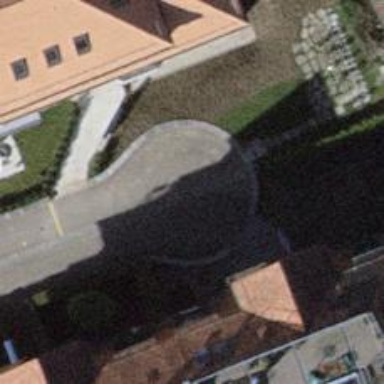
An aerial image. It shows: Turning circle on the road.